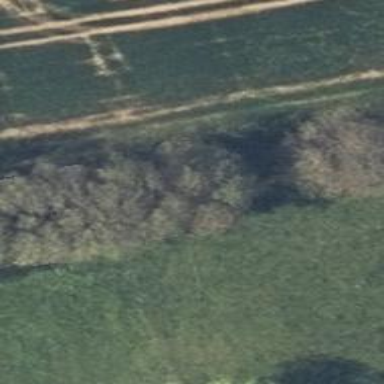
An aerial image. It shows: Row of deciduous broadleaved trees.